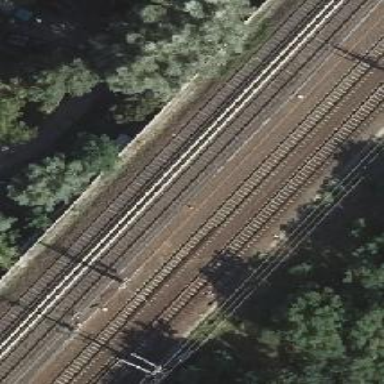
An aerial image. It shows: Railway switch with turnout to the right.